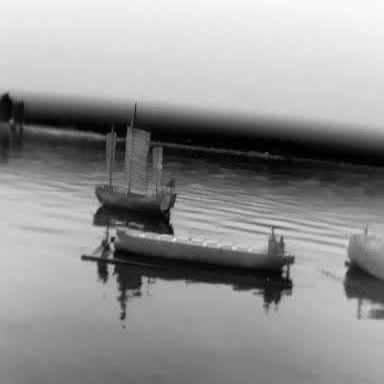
There are three objects shown in the infrared image, including a sailboat, a liner, and a container_ship.